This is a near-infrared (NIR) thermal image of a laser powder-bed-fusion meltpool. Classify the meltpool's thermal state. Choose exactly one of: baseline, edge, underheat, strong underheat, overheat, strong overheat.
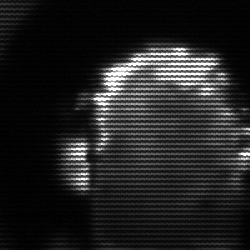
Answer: baseline